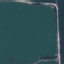
Land use / land cover: SeaLake